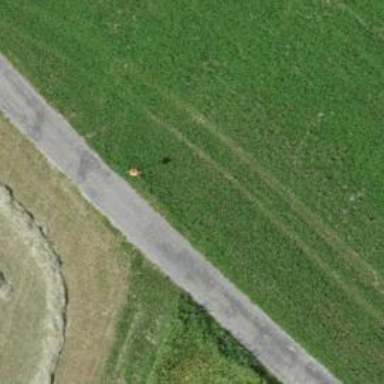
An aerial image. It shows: Aerial marker colored orange.